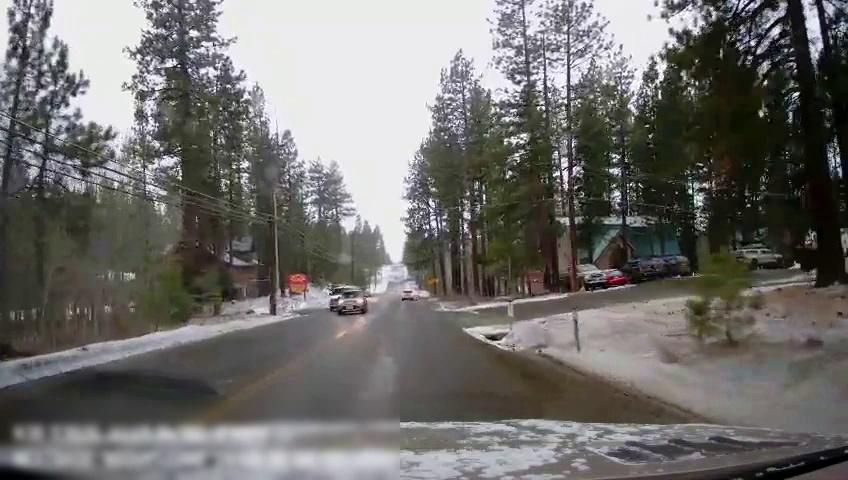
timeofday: Day
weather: Snowy
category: Drivable Space
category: Vehicles | SUV
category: Vehicles | SUV
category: Vehicles | Truck
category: Vehicles | SUV
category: Vehicles | SUV
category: Vehicles | Car
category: Vehicles | SUV
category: Lanes | Current Lane